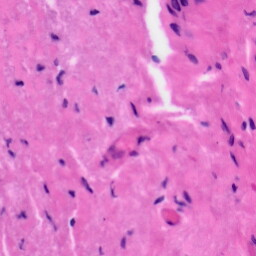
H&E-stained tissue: Tonsil